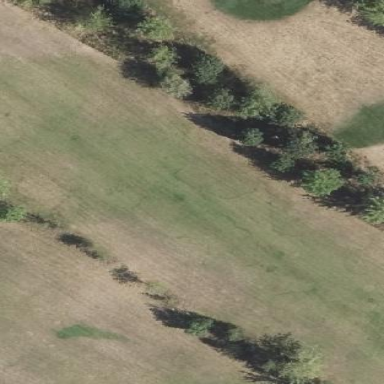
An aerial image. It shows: Rough grassy area used for golf.